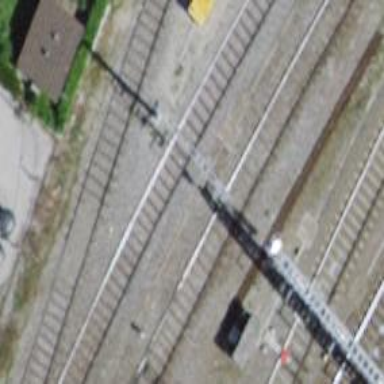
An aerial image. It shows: Siding railway line with electrified contact line for the trains.